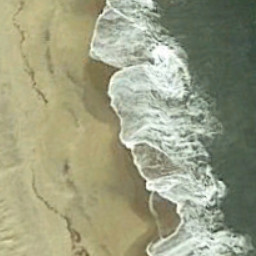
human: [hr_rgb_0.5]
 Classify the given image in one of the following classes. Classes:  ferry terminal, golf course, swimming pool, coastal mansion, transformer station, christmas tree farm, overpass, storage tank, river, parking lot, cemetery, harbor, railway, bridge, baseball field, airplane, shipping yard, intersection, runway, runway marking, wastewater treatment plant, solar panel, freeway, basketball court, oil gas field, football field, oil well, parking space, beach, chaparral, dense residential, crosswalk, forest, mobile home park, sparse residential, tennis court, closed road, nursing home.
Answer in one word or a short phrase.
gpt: beach